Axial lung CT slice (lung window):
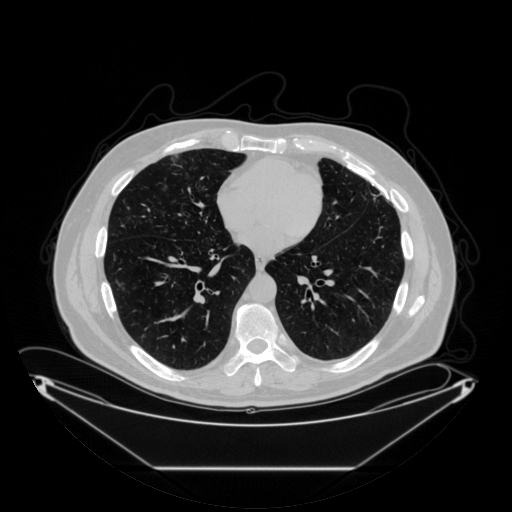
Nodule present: no